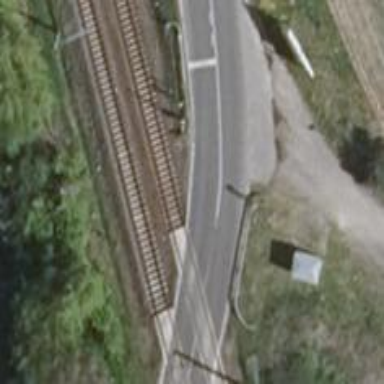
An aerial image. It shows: Railway signal.